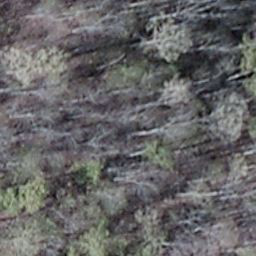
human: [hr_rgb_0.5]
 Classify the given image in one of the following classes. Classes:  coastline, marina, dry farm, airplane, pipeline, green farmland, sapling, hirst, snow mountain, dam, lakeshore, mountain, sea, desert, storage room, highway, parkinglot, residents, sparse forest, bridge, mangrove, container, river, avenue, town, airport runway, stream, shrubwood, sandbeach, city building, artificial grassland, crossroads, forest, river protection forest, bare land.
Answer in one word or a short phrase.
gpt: shrubwood